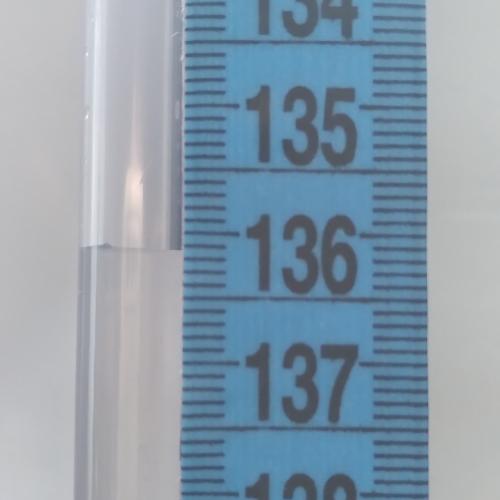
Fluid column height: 136.1 cm